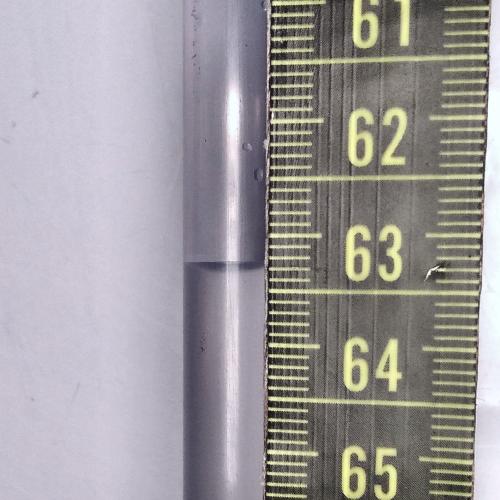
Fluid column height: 63.3 cm